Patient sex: F
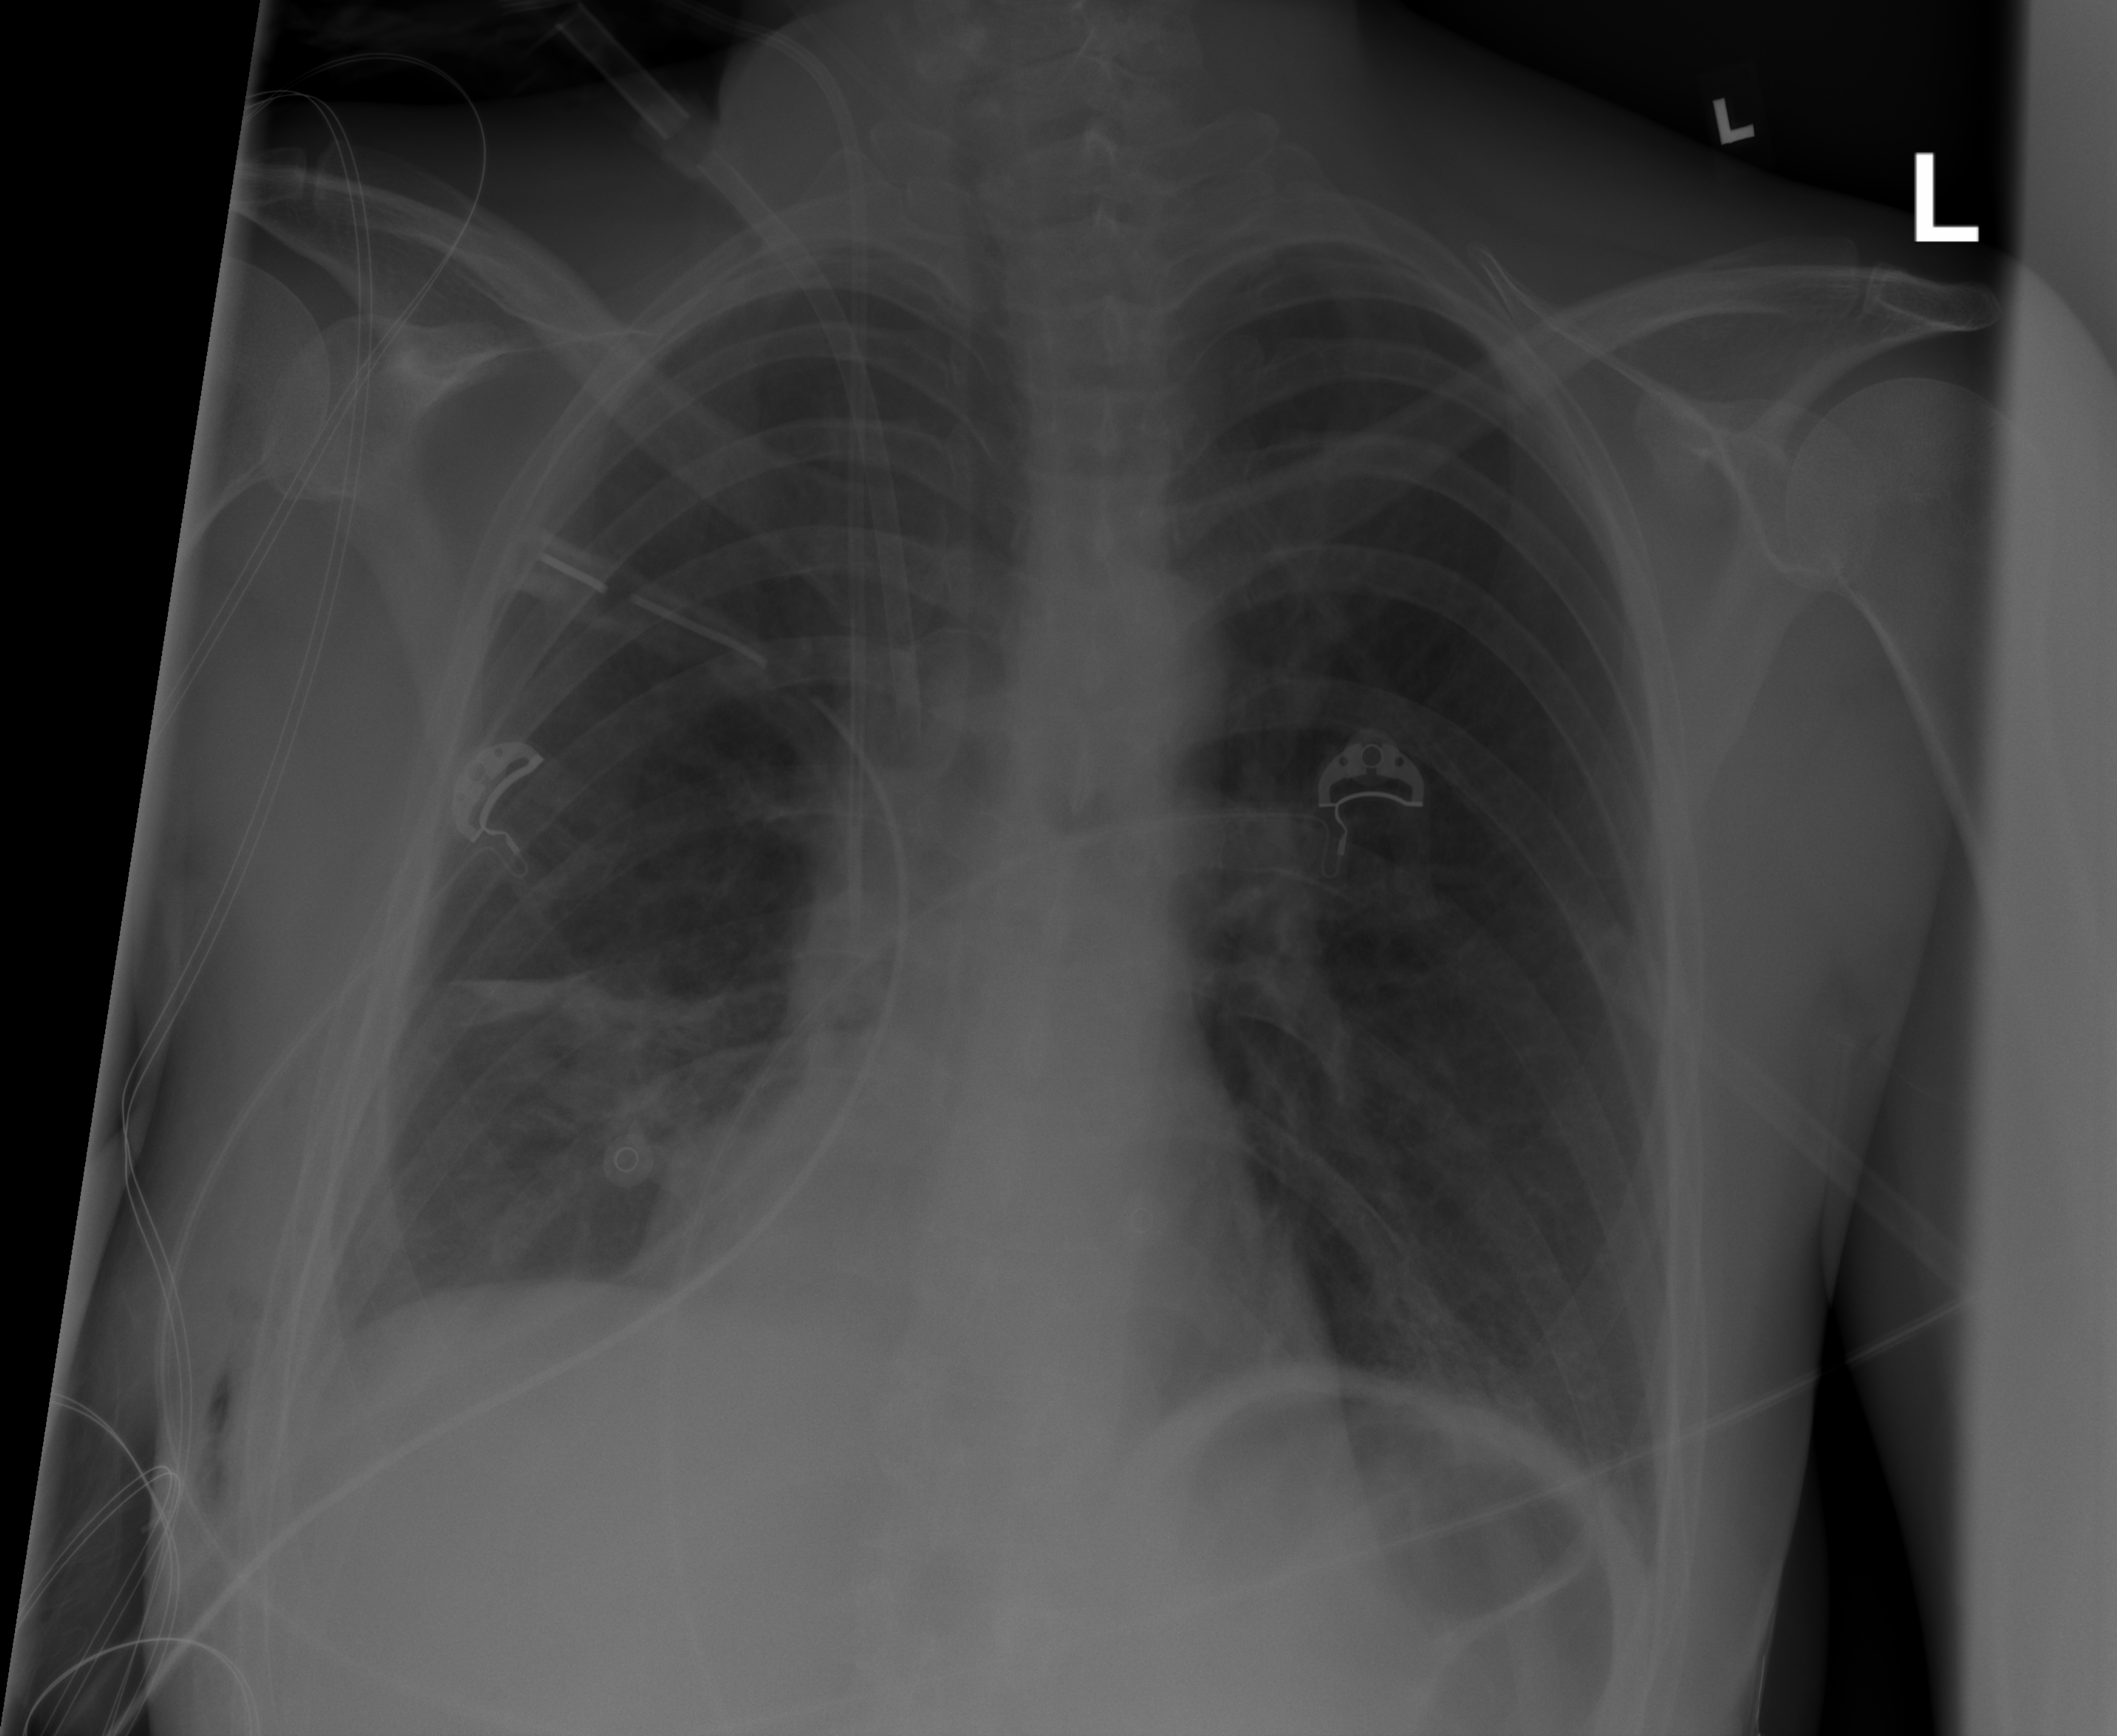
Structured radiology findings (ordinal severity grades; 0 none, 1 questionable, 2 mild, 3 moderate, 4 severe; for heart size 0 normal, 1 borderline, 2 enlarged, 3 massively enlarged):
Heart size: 0
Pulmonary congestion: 0
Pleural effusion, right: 2
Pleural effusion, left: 0
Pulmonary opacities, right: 0
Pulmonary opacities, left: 0
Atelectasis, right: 2
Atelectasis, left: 0